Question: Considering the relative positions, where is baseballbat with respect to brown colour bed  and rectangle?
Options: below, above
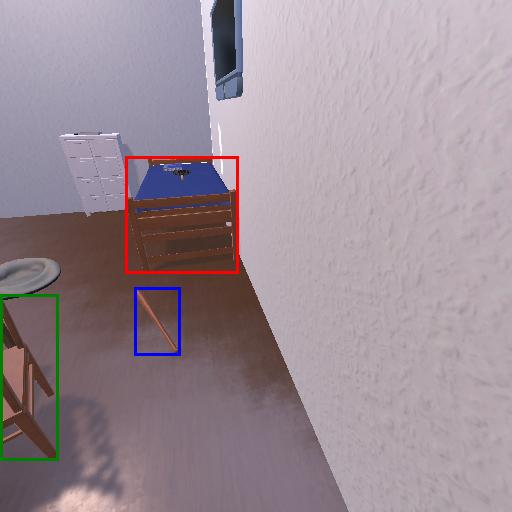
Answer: below